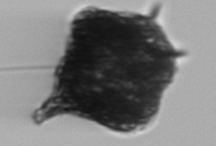
Label: Gonyaulax